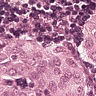
Metastatic tissue present: yes